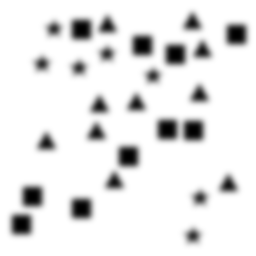
Squares: 10
Triangles: 10
Stars: 7
Total shapes: 27